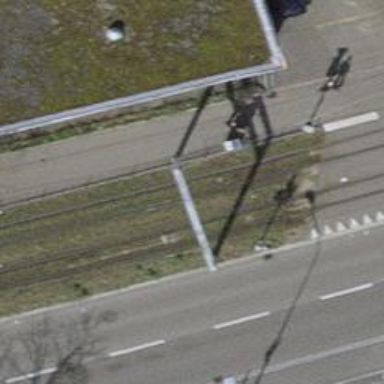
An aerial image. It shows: Street cabinet used for power utility.